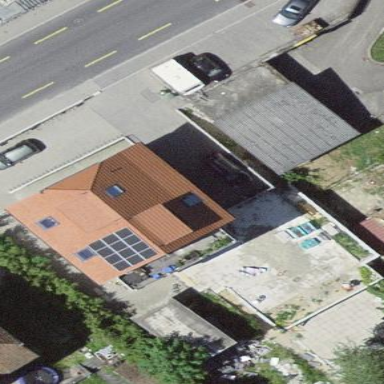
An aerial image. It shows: Residential building.